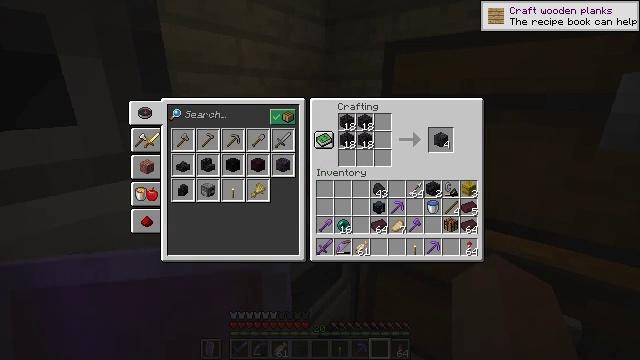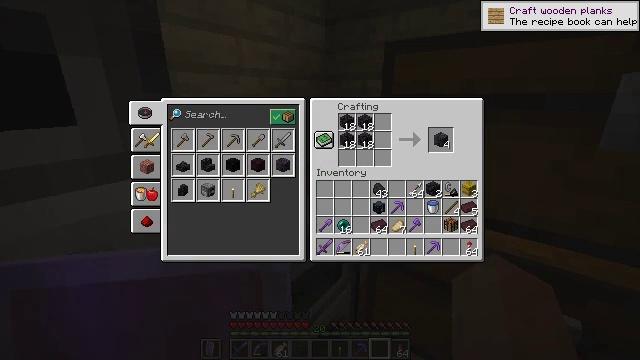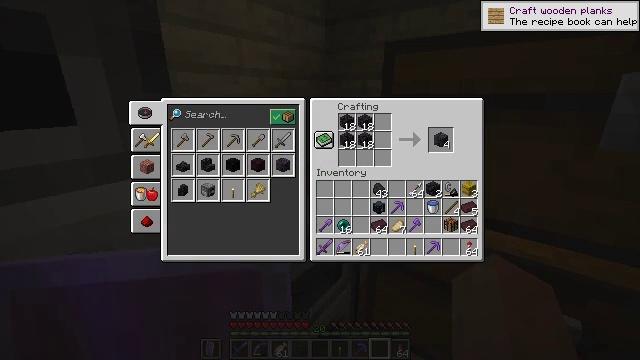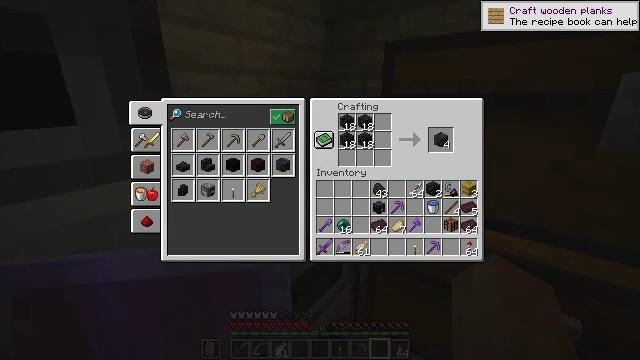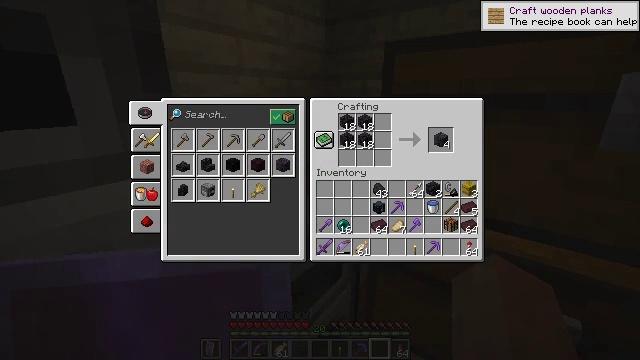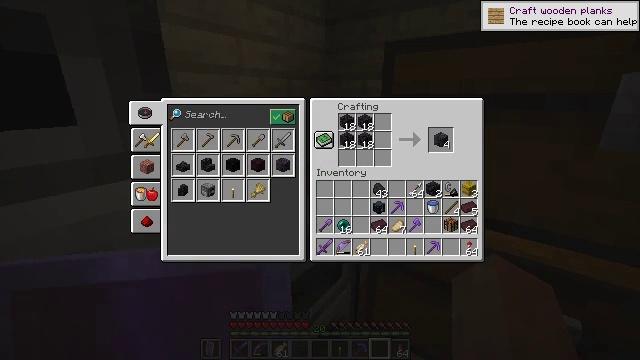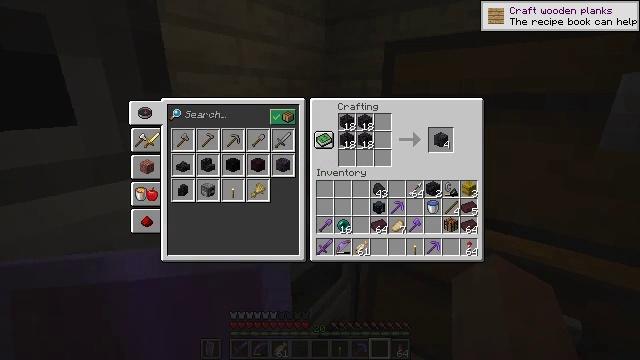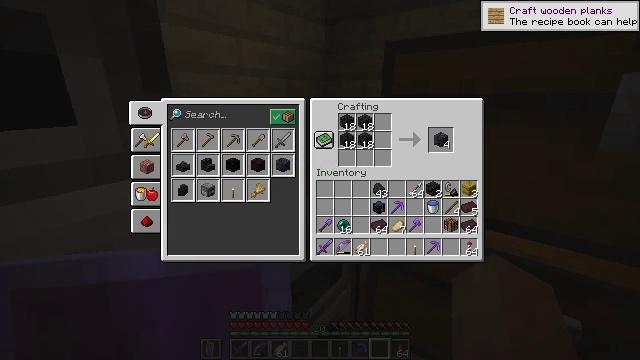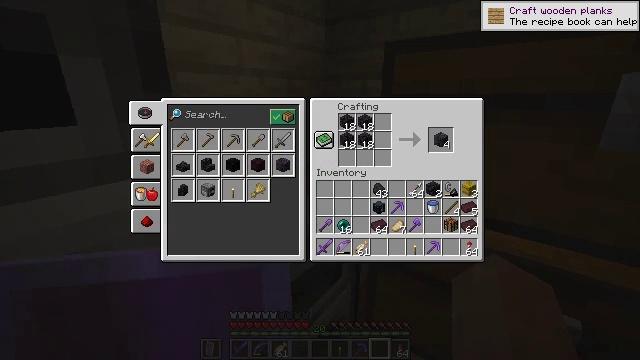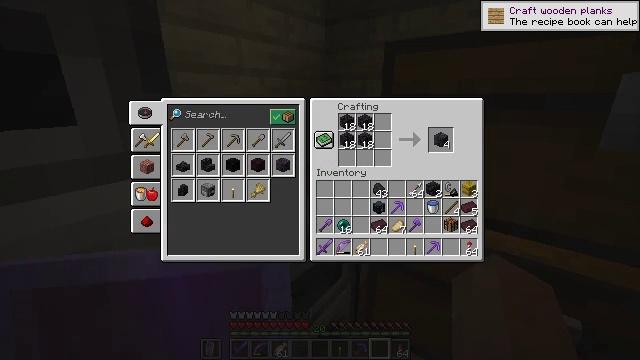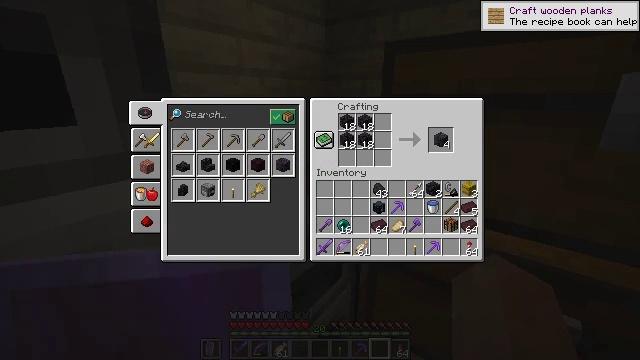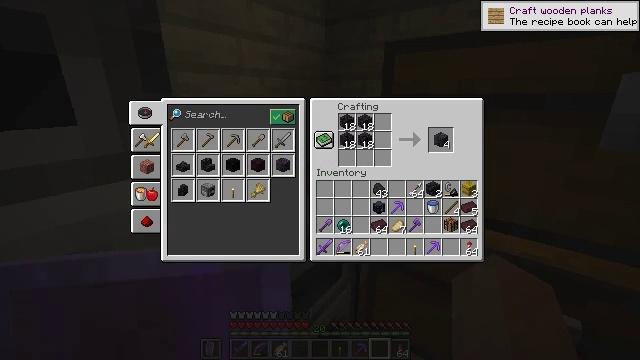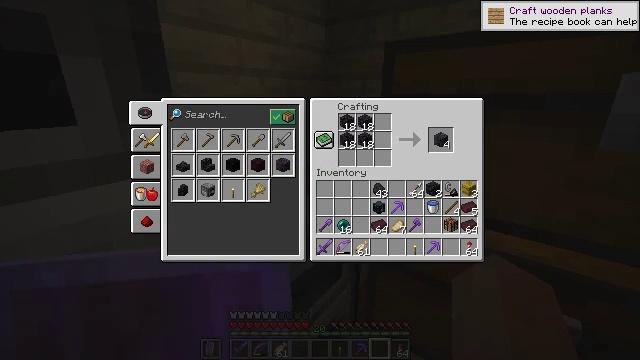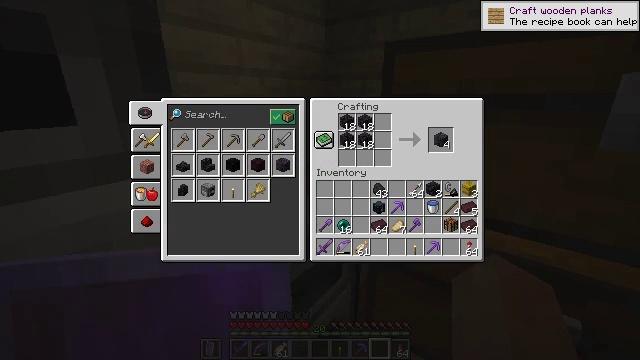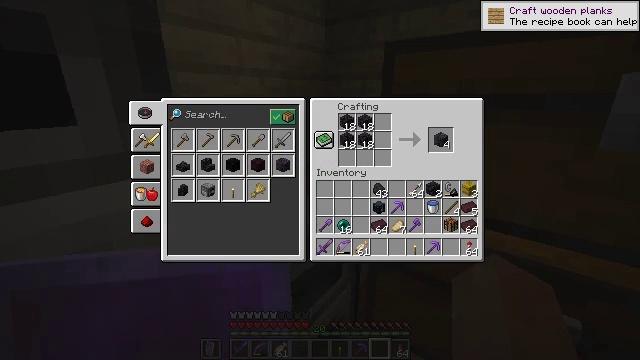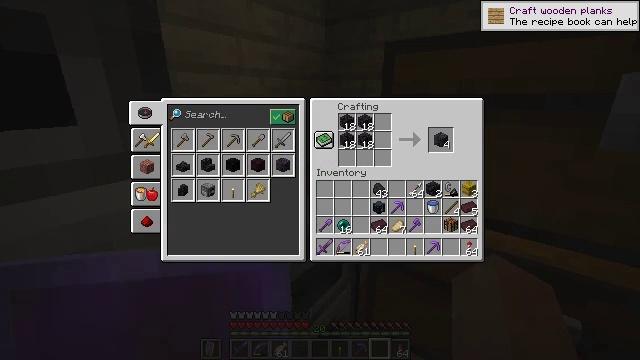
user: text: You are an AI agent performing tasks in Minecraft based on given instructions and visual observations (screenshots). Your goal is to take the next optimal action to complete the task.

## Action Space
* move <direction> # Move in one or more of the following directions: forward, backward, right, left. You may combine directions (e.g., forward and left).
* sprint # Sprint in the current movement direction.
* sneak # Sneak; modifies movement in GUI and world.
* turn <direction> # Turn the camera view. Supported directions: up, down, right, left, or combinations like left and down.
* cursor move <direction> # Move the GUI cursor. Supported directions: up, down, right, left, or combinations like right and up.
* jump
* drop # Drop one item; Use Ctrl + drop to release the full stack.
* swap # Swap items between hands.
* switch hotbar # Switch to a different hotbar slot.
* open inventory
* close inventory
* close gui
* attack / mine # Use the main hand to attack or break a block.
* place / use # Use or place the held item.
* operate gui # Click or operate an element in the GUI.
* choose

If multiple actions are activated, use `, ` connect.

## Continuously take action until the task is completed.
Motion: motion action
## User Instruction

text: Convert blackstone into polished blackstone using the crafting table.
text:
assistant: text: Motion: sneak
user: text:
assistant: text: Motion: sneak
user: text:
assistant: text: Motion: sneak
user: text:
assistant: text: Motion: sneak
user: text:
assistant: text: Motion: sneak
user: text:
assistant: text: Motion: sneak
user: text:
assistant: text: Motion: sneak
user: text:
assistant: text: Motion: sneak
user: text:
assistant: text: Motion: sneak
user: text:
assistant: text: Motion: sneak
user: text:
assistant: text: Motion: sneak
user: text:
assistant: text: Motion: sneak
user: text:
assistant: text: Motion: no_op
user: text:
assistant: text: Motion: no_op
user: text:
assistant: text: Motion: no_op
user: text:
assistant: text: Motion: no_op
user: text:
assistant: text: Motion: no_op
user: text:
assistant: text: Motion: no_op
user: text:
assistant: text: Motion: no_op
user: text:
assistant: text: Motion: no_op
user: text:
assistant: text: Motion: no_op
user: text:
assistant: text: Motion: no_op
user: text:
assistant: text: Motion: no_op
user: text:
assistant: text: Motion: no_op
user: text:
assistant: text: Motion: no_op
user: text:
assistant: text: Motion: turn left
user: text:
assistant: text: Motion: no_op
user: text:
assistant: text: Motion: no_op
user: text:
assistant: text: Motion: no_op
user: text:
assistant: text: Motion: no_op